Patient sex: M
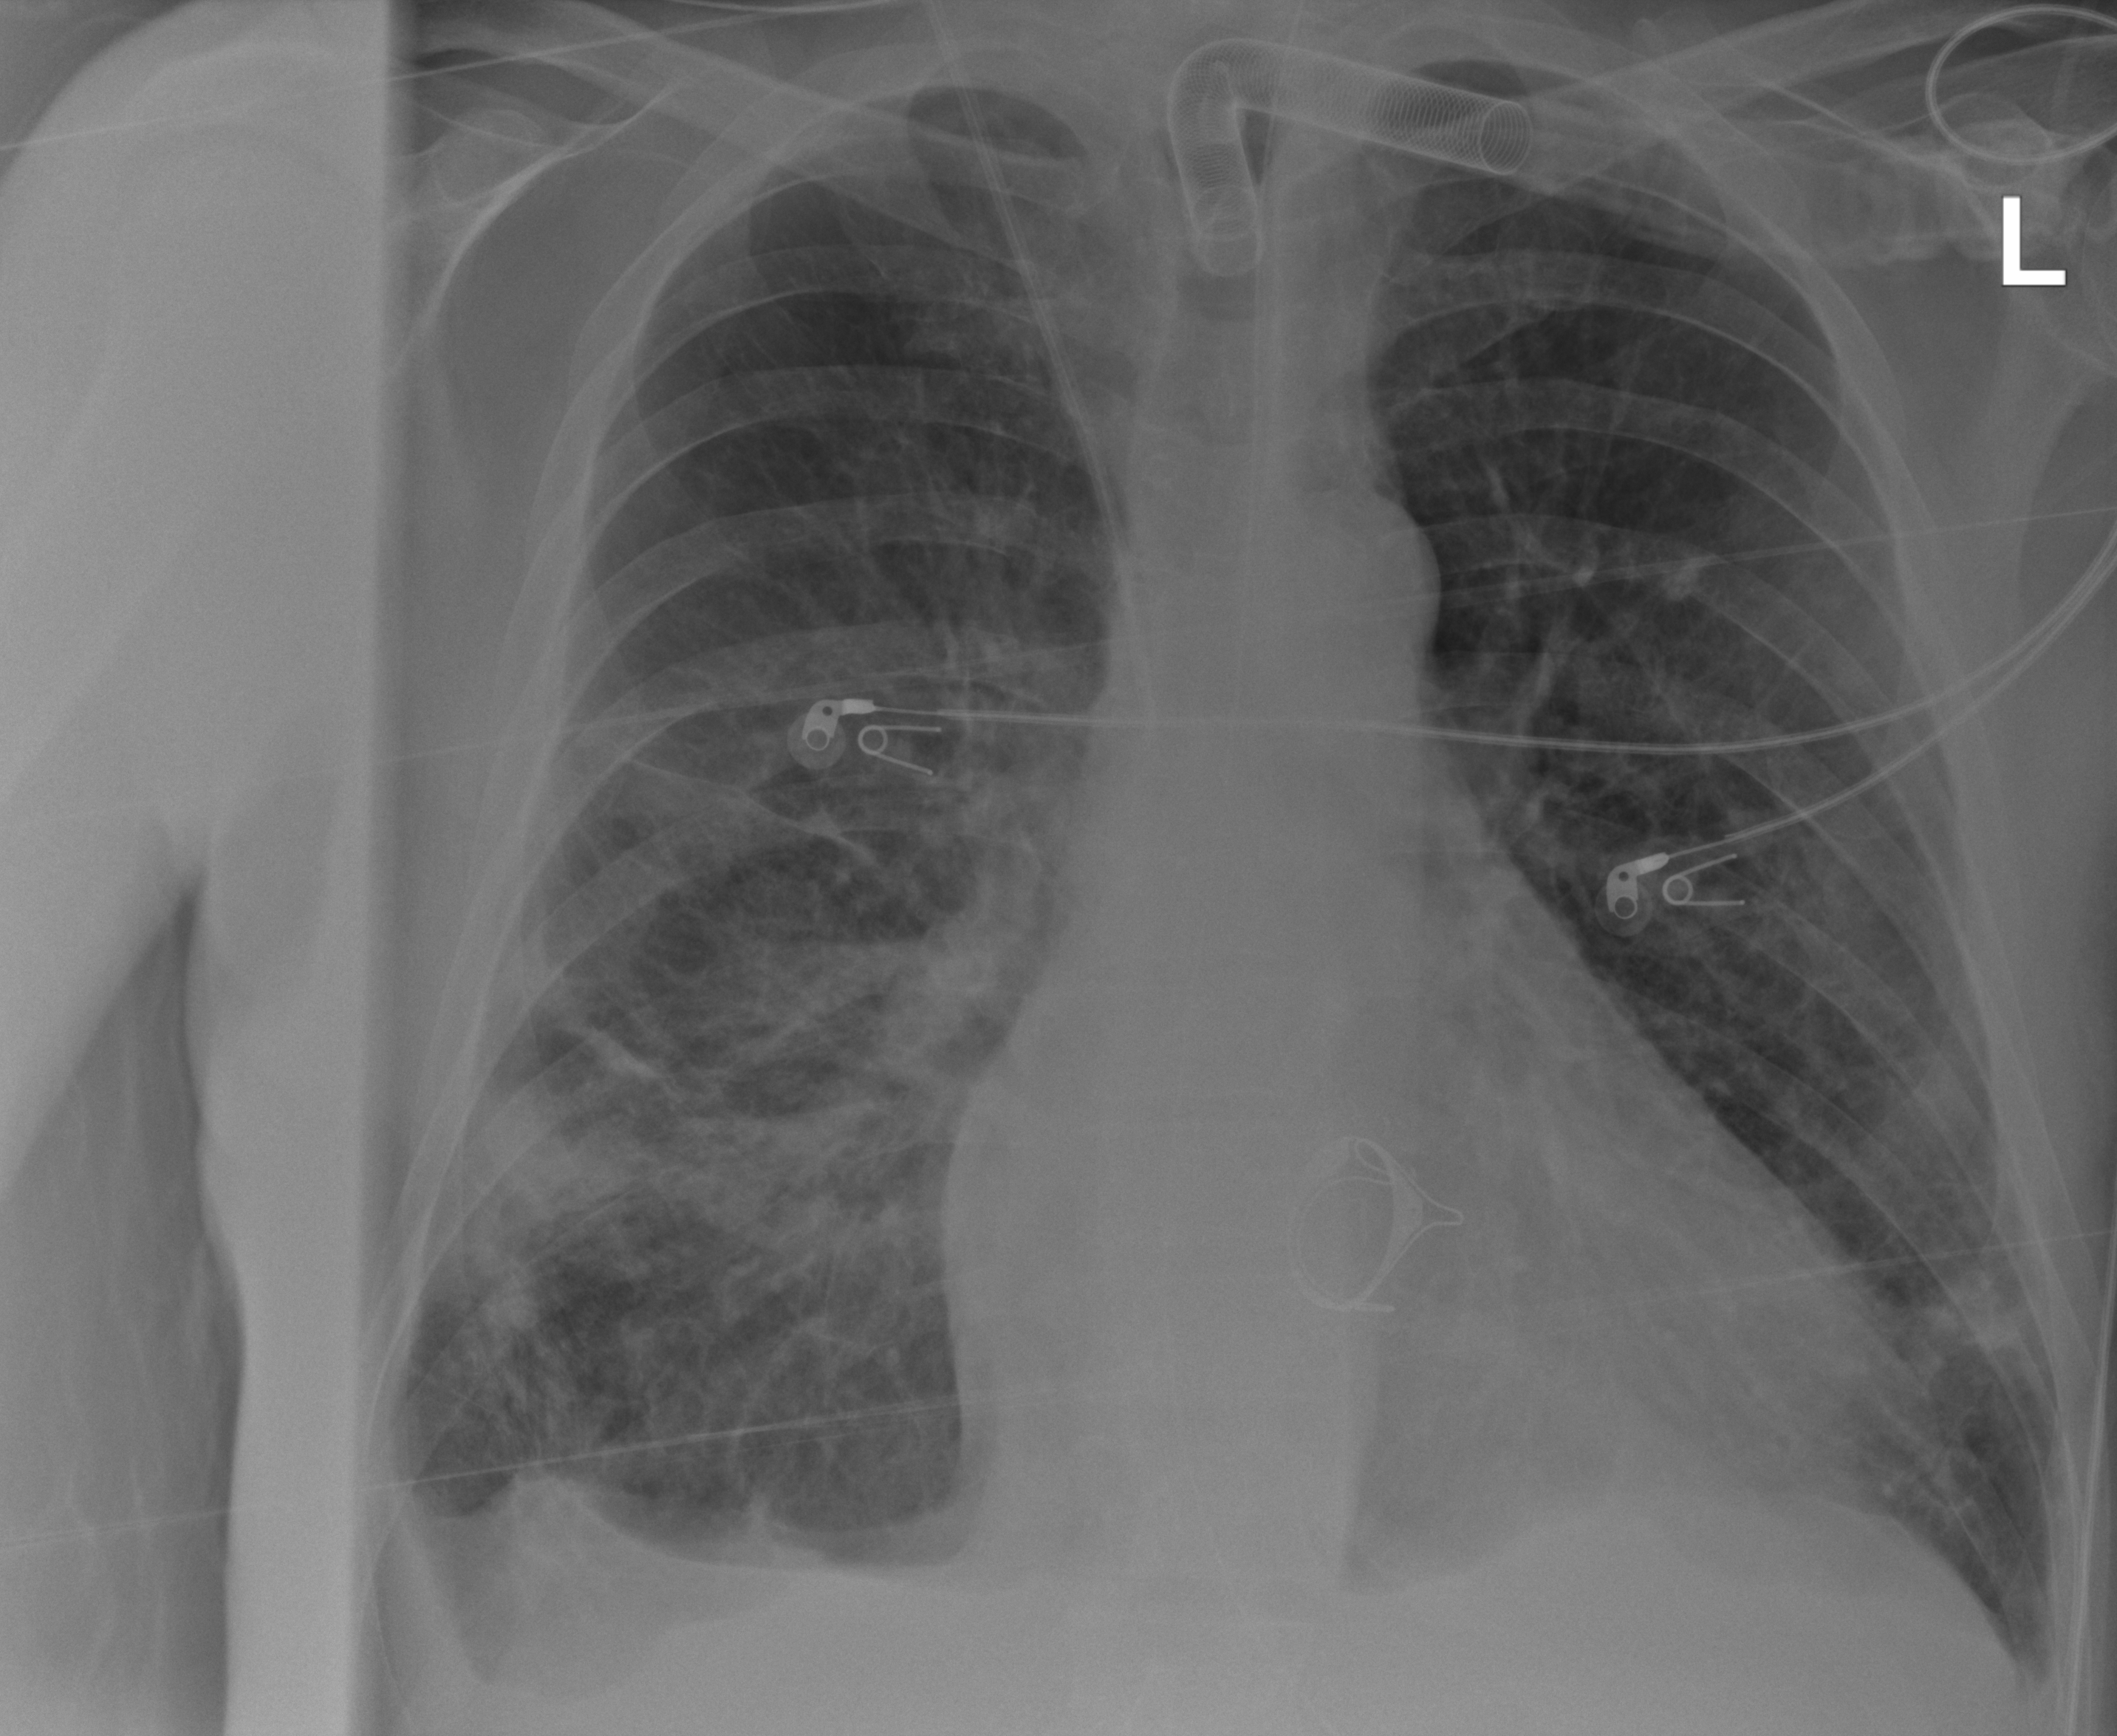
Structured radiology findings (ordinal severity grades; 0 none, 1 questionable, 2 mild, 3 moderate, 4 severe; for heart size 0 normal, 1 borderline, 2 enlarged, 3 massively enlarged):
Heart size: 2
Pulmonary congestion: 0
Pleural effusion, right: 2
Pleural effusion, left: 2
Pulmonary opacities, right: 3
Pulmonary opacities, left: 2
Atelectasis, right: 3
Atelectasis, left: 2